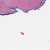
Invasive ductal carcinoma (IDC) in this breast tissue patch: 0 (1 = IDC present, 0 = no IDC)